RGB frame:
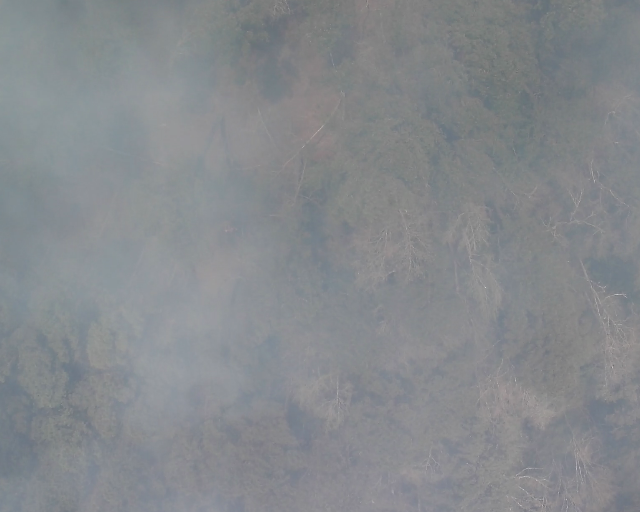
Thermal frame:
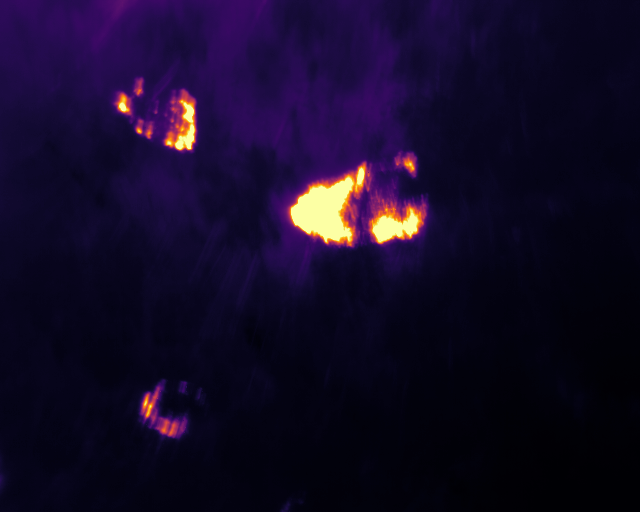
Captured: 2026-02-26 02:29:14
Pixels at or above 80 °C: 7746 (fraction of frame: 0.02364)